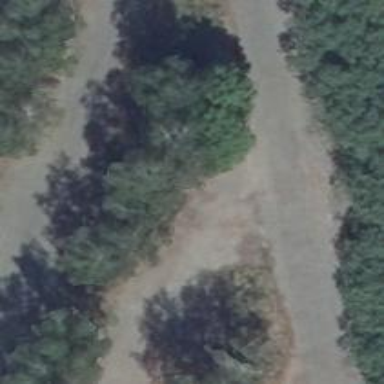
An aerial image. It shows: Road serving as parking aisle.